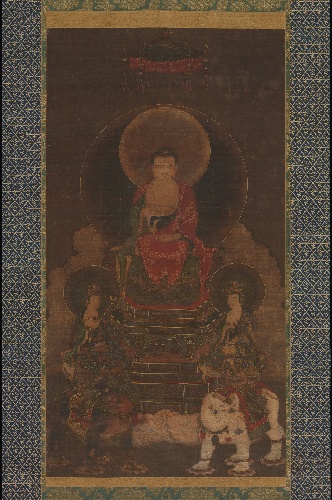
Title: 釈迦三尊像|Shaka (Shakyamuni) Triad
Date: 13th century
Object type: Hanging scroll
Classification: Paintings
Medium: Hanging scroll; ink, color, and gold on silk
Culture: Japan
Period: Kamakura period (1185–1333)
Dimensions: Image: 42 1/4 x 22 3/4 in. (107.3 x 57.8 cm)
Overall with mounting: 86 x 31 1/2 in. (218.4 x 80 cm)
Overall with knobs: 86 x 33 3/4 in. (218.4 x 85.7 cm)
Department: Asian Art
Credit line: H. O. Havemeyer Collection, Bequest of Mrs. H. O. Havemeyer, 1929
Accession year: 1929
Repository: Metropolitan Museum of Art, New York, NY
Tags: Buddhism|Buddha|Manjushri|Shakyamuni|Lions